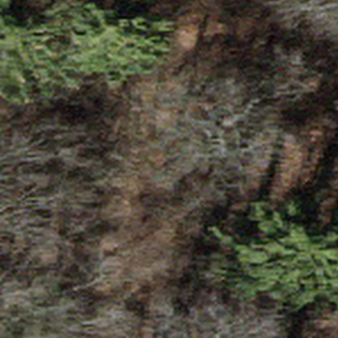
Label: other